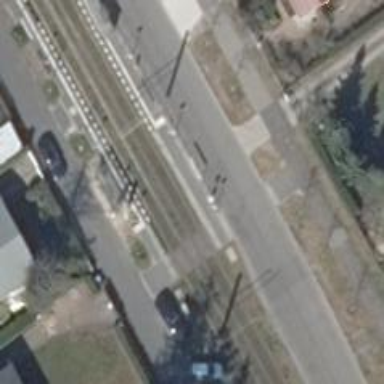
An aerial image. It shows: Tram stop.